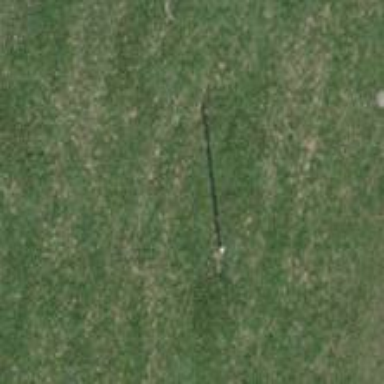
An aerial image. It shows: Power pole.